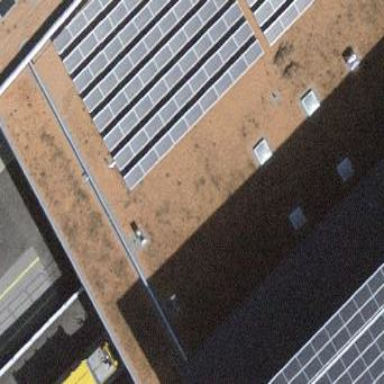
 consisting of solar photovoltaic panels."